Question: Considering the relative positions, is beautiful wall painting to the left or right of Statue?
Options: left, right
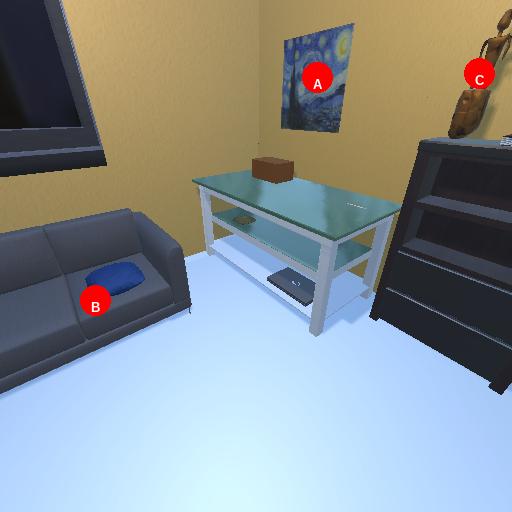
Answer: left